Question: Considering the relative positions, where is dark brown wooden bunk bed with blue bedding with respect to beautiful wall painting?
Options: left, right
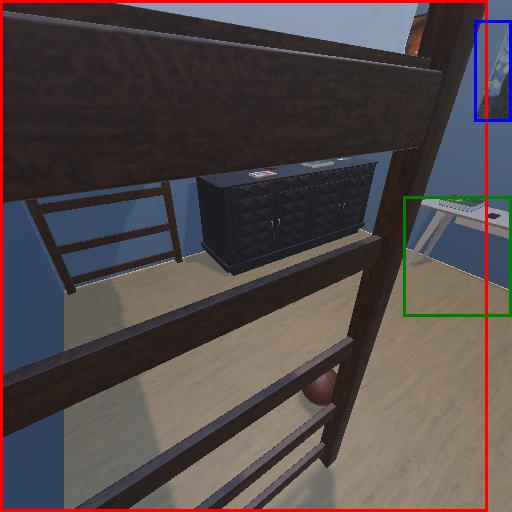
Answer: left